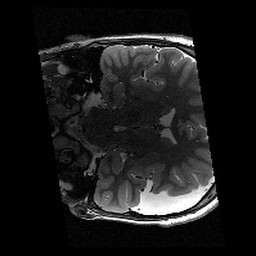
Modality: T2w
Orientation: coronal
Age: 12
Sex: male
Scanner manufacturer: siemens
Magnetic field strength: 3 T
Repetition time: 9.23 s
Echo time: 0.067 s